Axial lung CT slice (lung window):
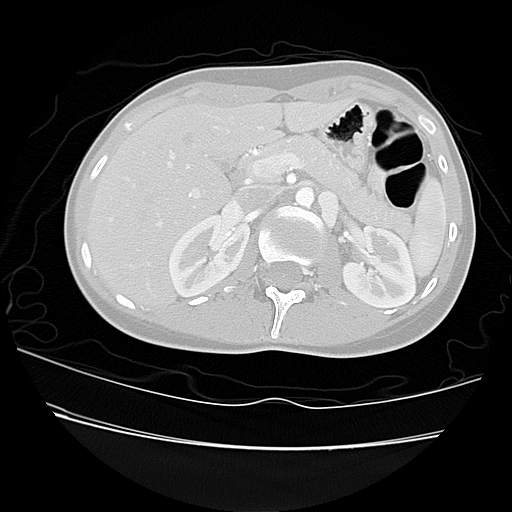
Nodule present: no